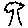
Label: tree